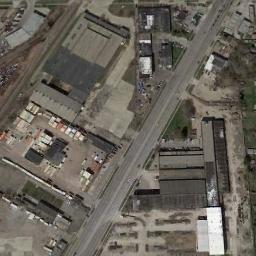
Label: industrial_area